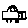
Label: car